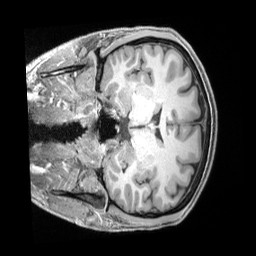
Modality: T1w
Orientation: coronal
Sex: male
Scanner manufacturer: siemens
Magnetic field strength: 3 T
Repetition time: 2.4 s
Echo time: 0.00222 s